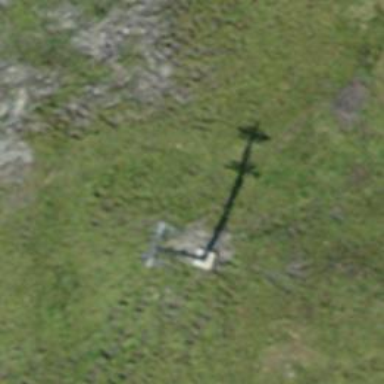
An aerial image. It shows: Pylon for aerialway.